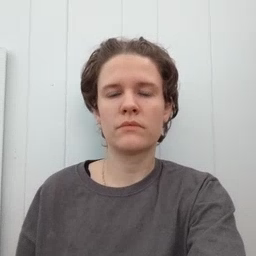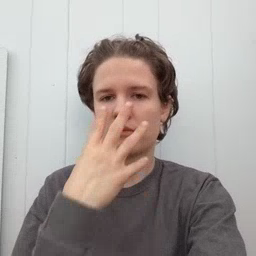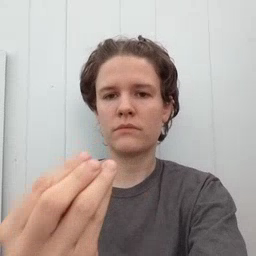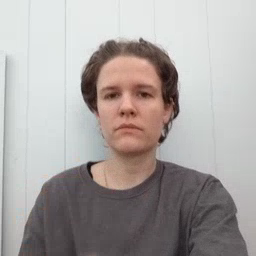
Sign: wolf